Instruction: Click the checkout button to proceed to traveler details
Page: cart
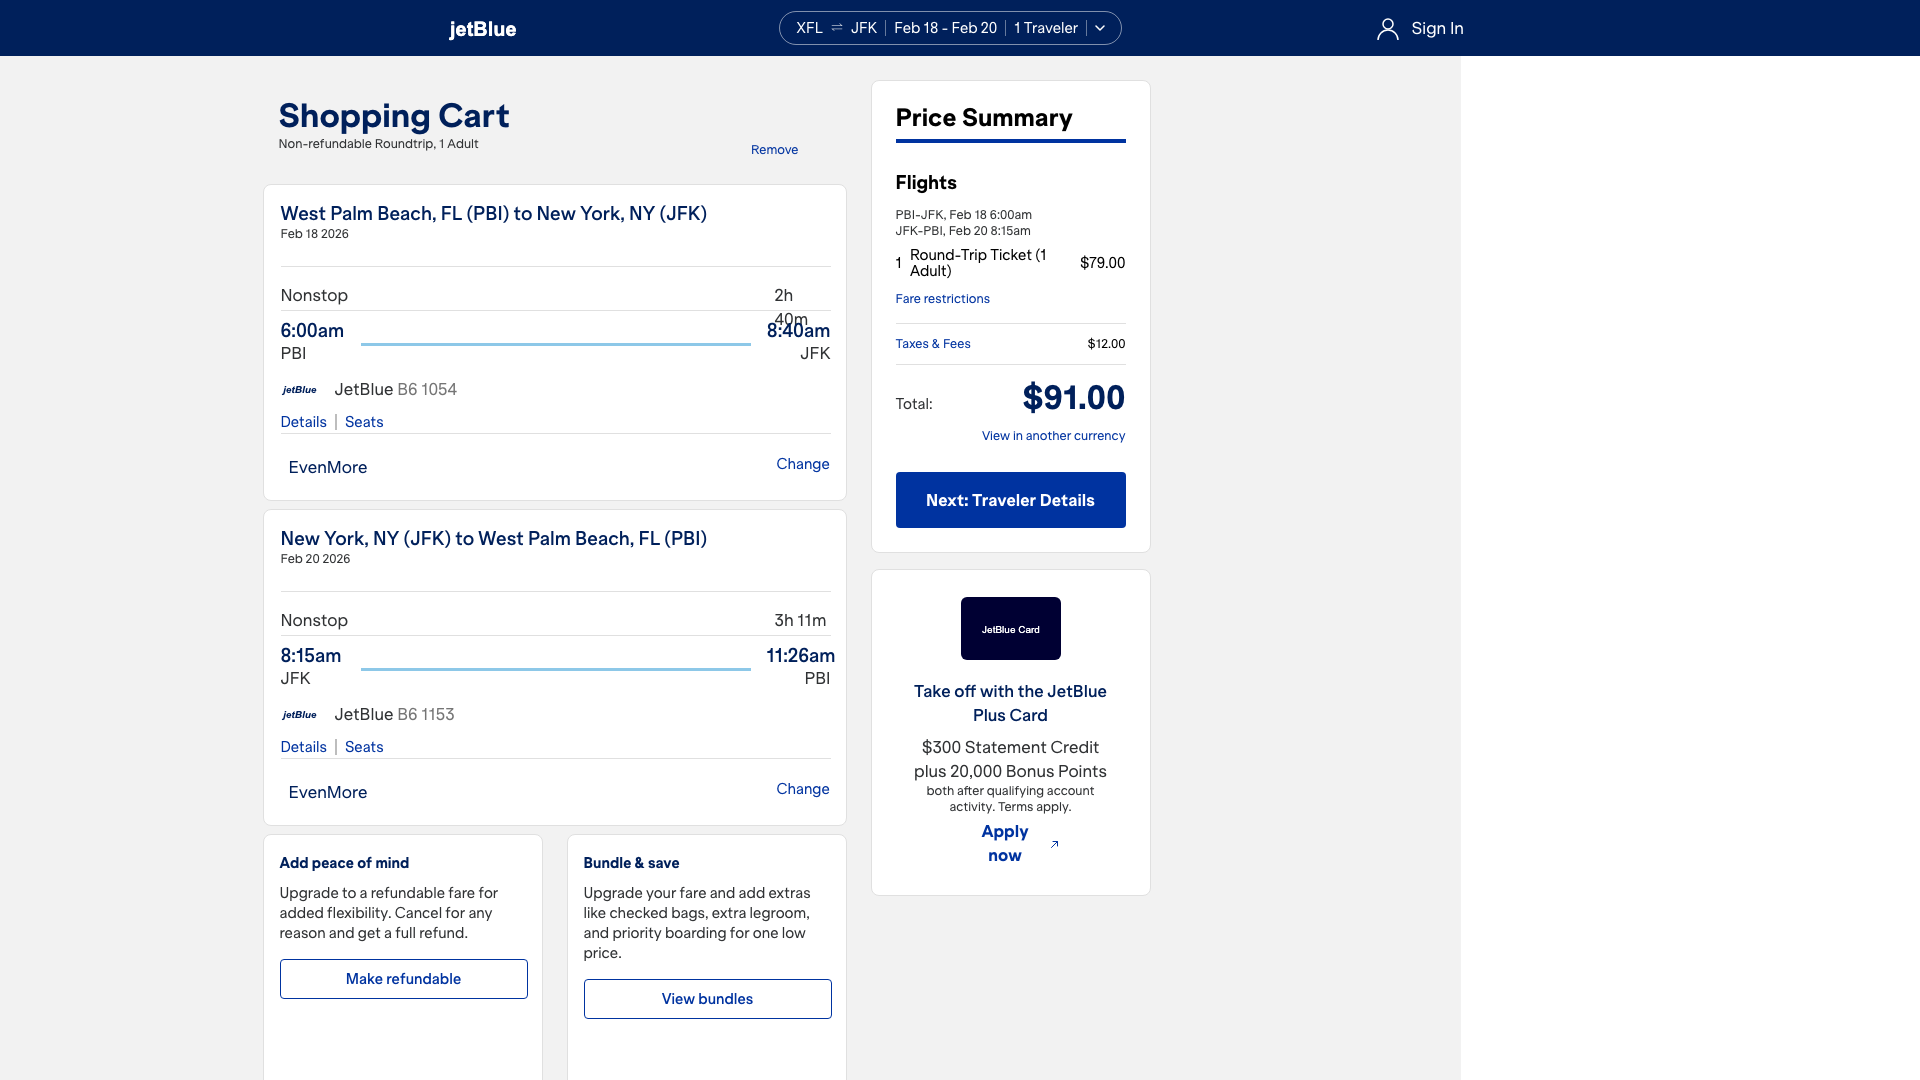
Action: click